Field crop: maize
Growth stage: 2
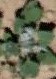
Species: chenopodium